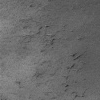
Atmospheric dust classification: not_dusty